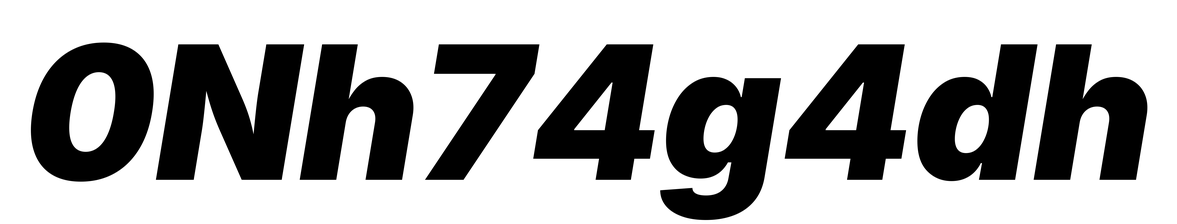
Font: Inter-Italic_Black_Italic